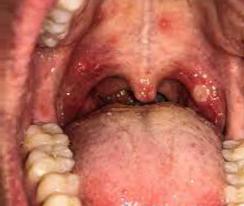
Condition: Mouth Ulcer